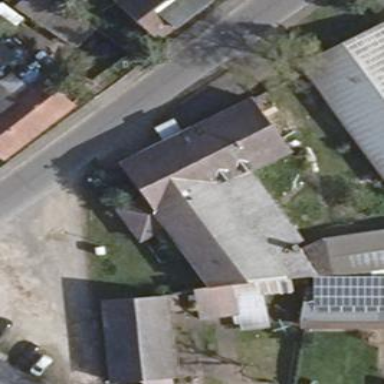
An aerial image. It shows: Building with gabled grey roof. The roof orientation is along the building.